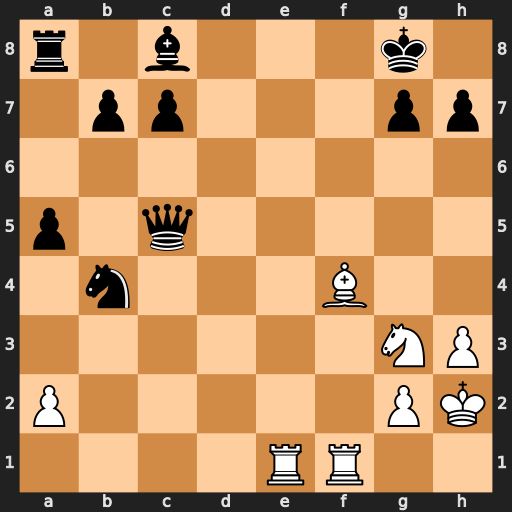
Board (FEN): r1b3k1/1pp3pp/8/p1q5/1n3B2/6NP/P5PK/4RR2
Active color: w
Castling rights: -
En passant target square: -
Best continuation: Bd6 Bd7 Bxc5